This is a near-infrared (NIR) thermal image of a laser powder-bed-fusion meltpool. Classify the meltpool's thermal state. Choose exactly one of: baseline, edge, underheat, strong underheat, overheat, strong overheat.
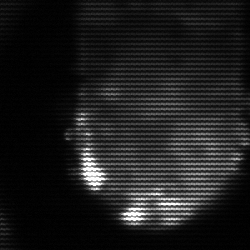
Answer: baseline